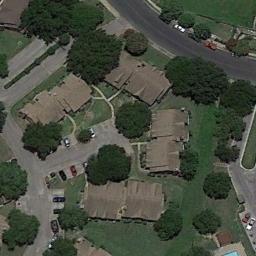
Label: residential